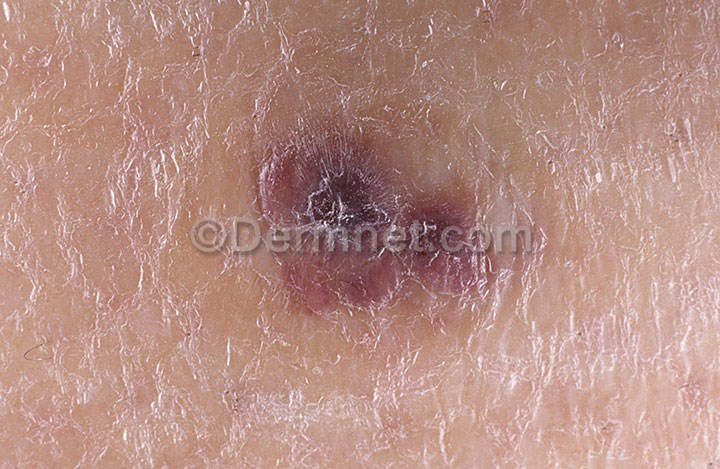
Disease: Vascular Tumors